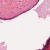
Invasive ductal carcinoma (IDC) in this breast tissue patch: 0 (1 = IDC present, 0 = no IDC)